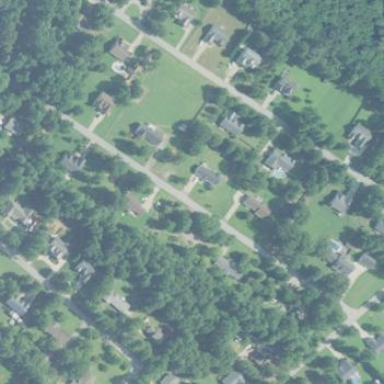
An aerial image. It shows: Residential area within neighborhood.